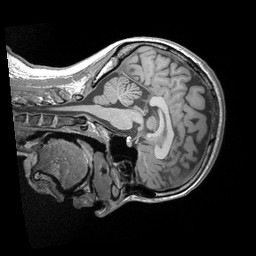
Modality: T1w
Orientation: sagittal
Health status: healthy